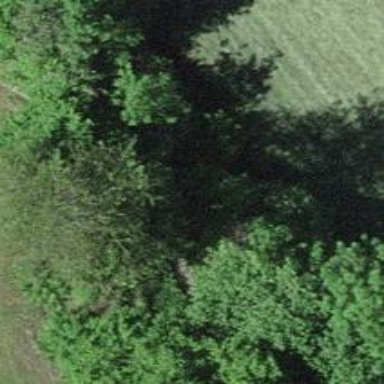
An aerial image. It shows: Hedge acting as barrier.